Question: So I'm trying to do google oauth to get a refresh token for my users (not actually using google oauth to save the user). I had everything working when I used the client side OAuth for google api but they don't provide a refresh token when you do that handshake, only an access_token. I need a persisted refresh_token since I'm going to be making a lot of requests to the users google calendars.
So I set up omniauth on my rails server to make the flow go like this:
user clicks authenticate with google (client side) -->
popup screen goes to backend server ('localhost:3001/users/auth/google_oauth2') -->
backend rails server redirects to google for authentication -->
they authenticate with google and get redirected to backend server's callback ('localhost:3001/users/auth/google_oauth2/callback') -->
backend server saves token for appropriate user and then redirects back to client side app on 'localhost:3000' (nothing needs to be done on client, just need the token saved on my server for future use)
I do however need to know that the authentication was successful so I can dispatch appropriate actions in react/redux. In redux-auth they check for the access_token inside the 'popup.location' URI. Problem is when I use this server side popup flow I get this nasty http/https error:

(original image: <URL>
If instead of redirecting back to the client I just redirect to a view in my backend server I could then have a script on that page that just does 'window.close()' which works but seems hacky to me. Another potential solution I was thinking was to try and use the 'window.postMessage' api but I don't know if that has great browser support/also seems hacky. I could emit a message to the other window (the main client app) from the popup saying the oauth was successful so my react code and do whatever it needs to do.
I feel like I'm just approaching this whole flow completely wrong or I'm missing something obvious.
I also feel like if I just had HTTPS on everything it would all work since before when it was 100% client side the popup worked beautifully and I didn't get this SecurityError. I spent some time figuring out how to get my webpack dev server using https and tried doing the same with rails (think I did something wrong on the rails side) but it was still not working. Also feel like I shouldn't need to force HTTPS on all my development servers in order to get it working...
If anyone has any thoughts or could give me some direction that would be much appreciated!!
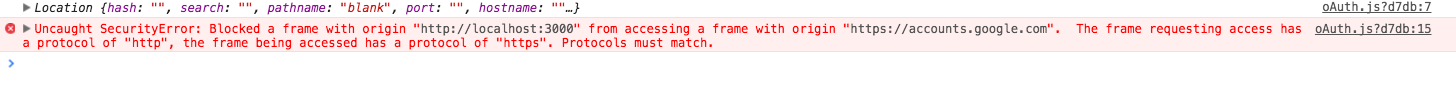
Answer: You are approaching this the wrong way. Google's authentication and their APIs do have confusing documentation. I was also stuck with similar situation and after spending considerable time, I found the right way to do this.
From your question, I believe this seems like the relevant link: <URL>
And following it, here is how your flow should look like:
<URL>
To map it on your problem, this is what you will do:
1. user clicks authenticate with google (client side)
2. Client requests Google for authorization that includes your scopes and receives a one time authorization code.
3. Client Sends this authorization code to your ruby server.
4. Ruby server uses the authorization code to exchange it with access_token and persisted refresh_token which you shall use in your subsequent requests to google apis.
Hope it helps.